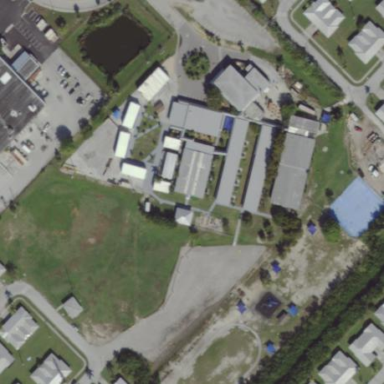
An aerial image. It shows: School.